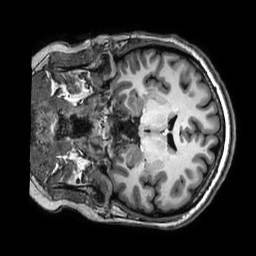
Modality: T1w
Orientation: coronal
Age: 27
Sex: female
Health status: healthy
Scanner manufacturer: philips
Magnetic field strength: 3 T
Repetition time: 0.009 s
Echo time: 0.003996 s